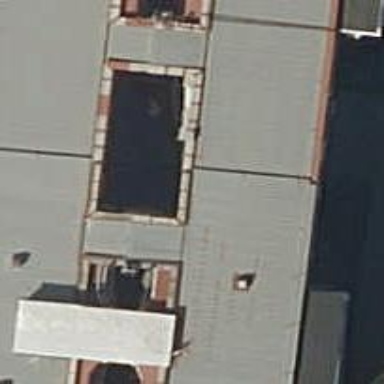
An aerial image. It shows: Hardware shop.